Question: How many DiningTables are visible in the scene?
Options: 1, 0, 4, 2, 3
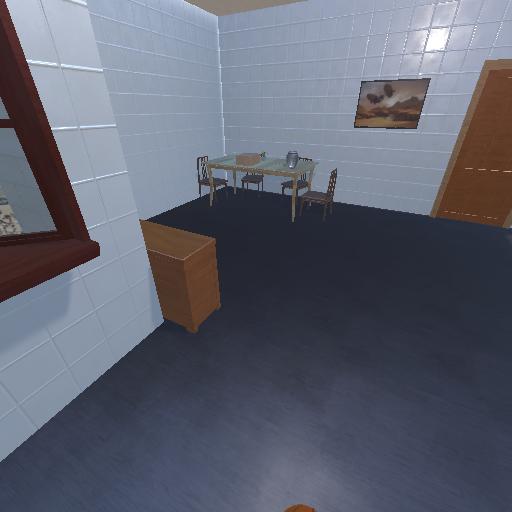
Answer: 1